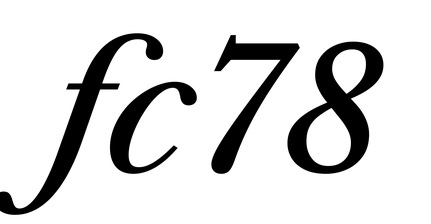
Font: LibreCaslonText-Italic_Medium_Italic